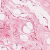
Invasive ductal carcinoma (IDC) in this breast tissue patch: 0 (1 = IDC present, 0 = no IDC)